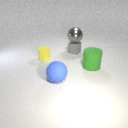
large blue rubber sphere in front of large green rubber cylinder